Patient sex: F
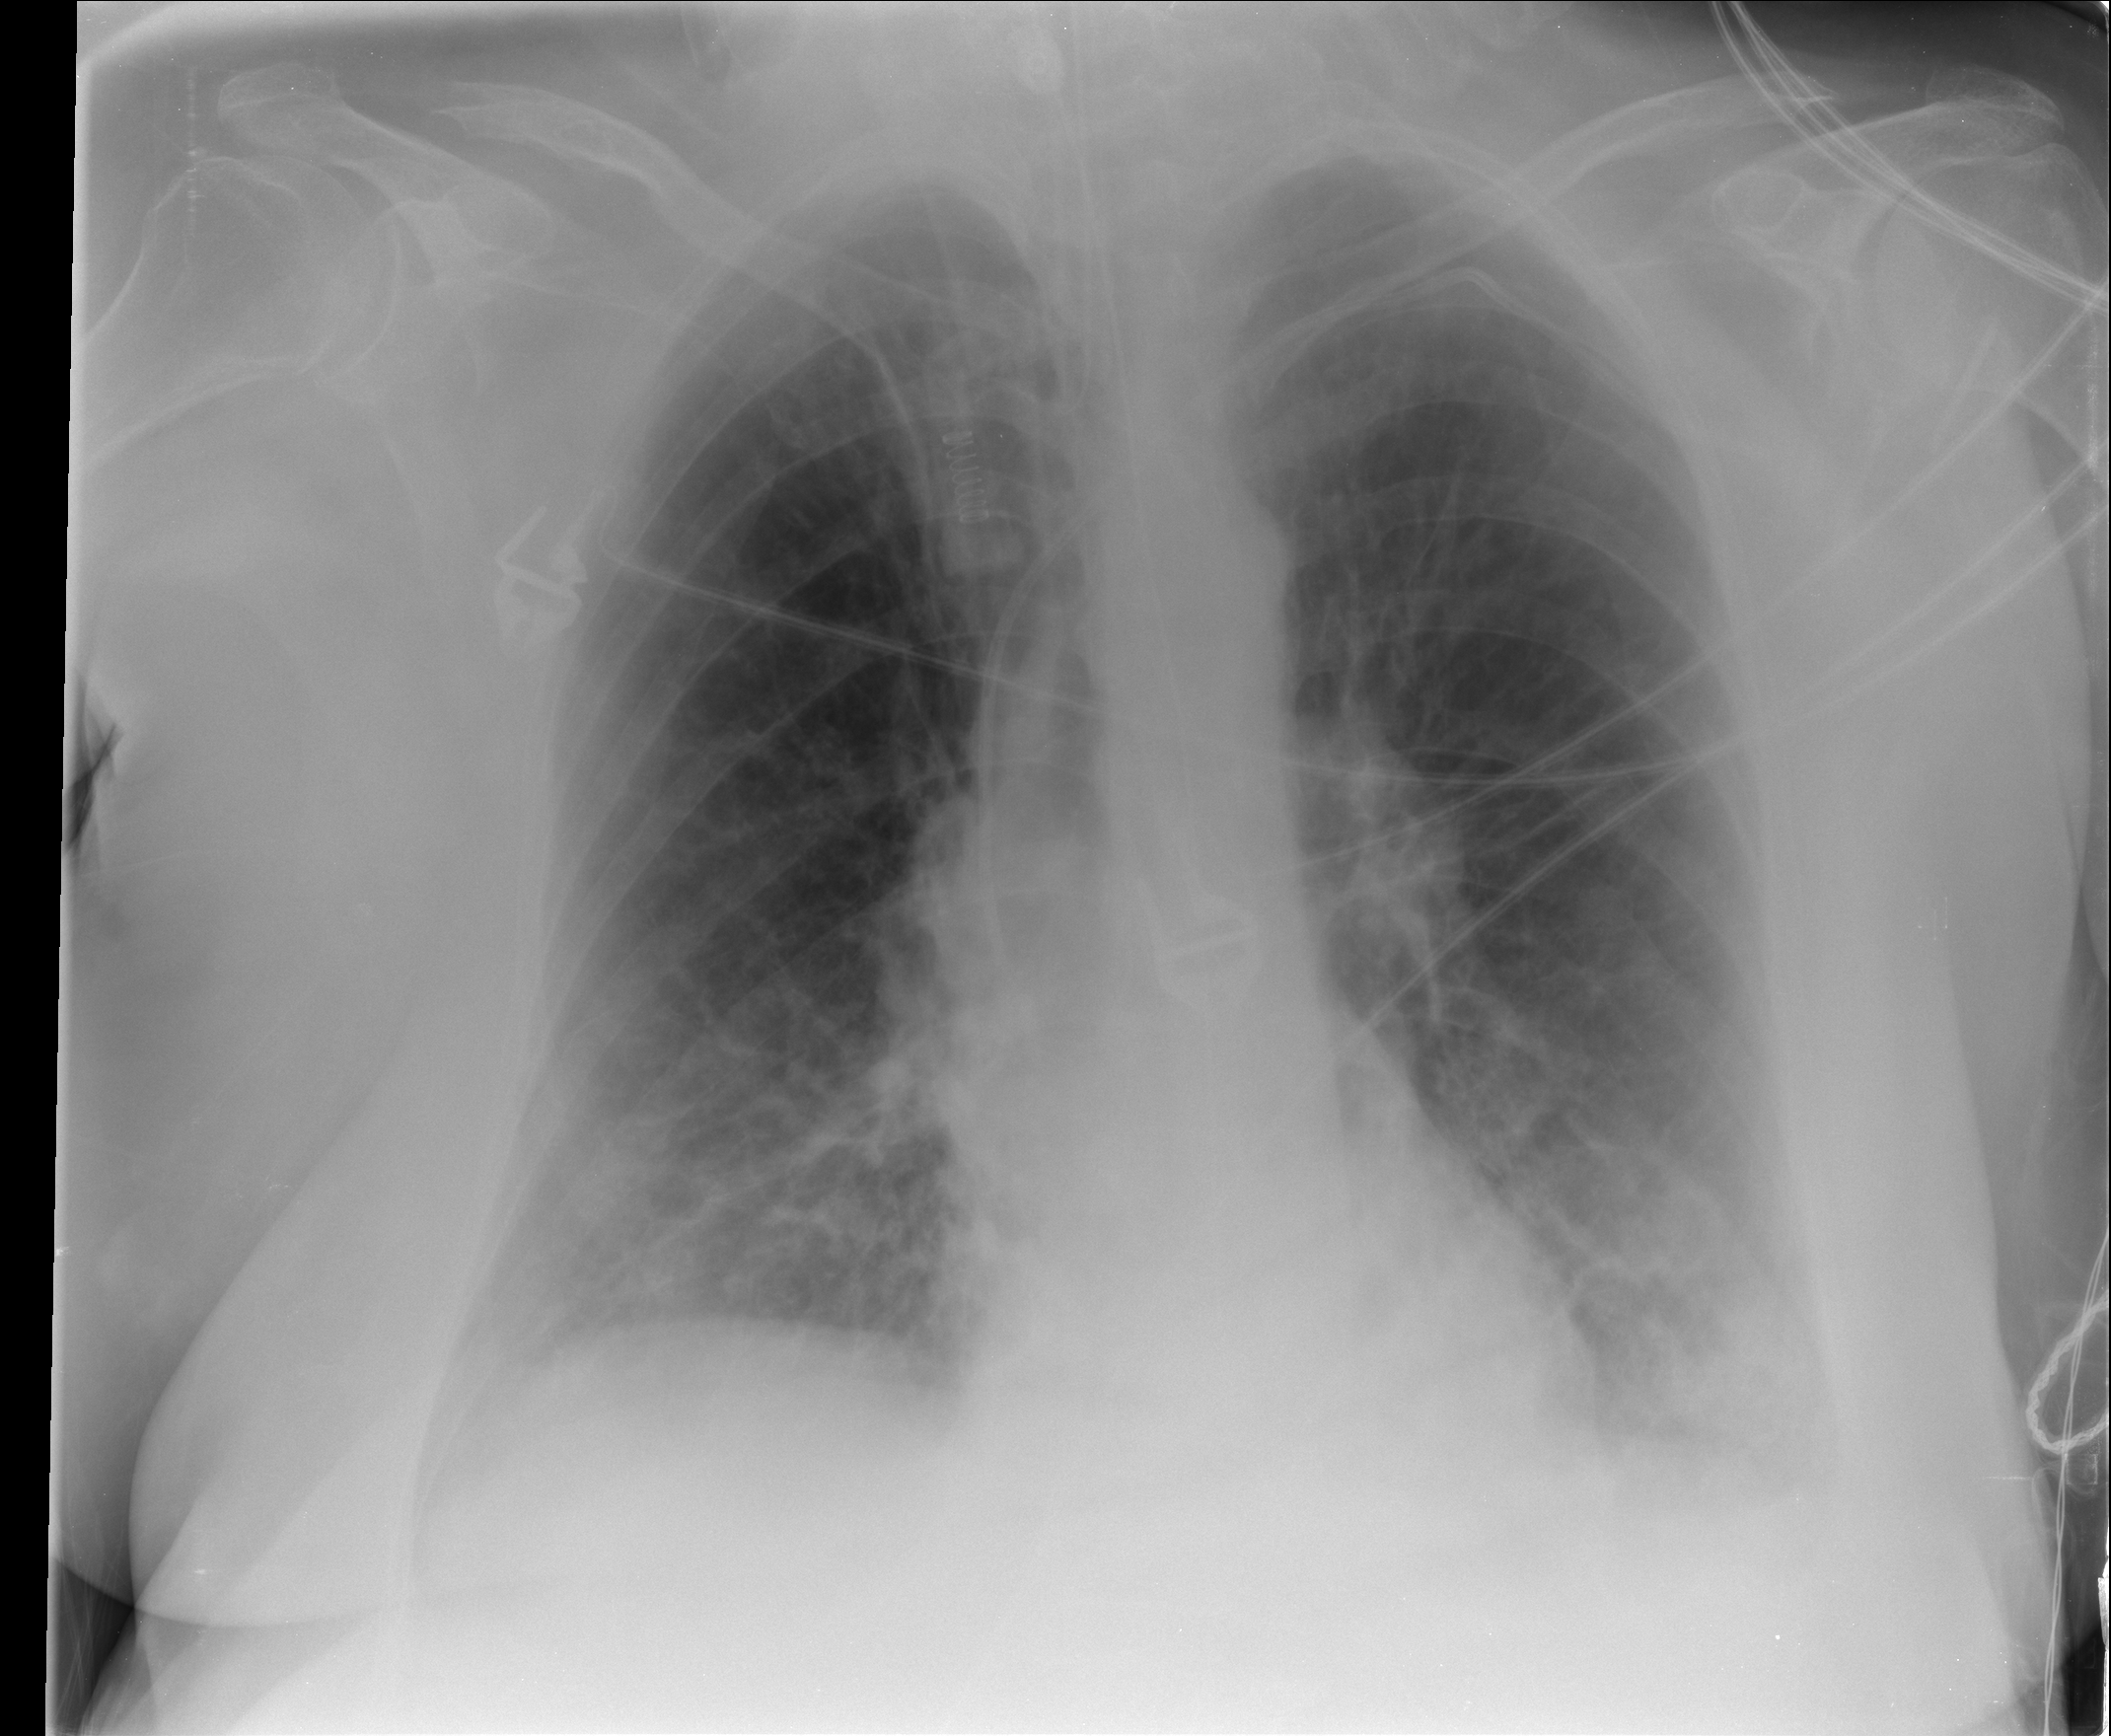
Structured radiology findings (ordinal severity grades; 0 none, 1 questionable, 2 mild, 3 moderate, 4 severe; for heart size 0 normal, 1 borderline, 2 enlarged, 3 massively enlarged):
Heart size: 0
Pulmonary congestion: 2
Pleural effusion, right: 1
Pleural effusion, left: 2
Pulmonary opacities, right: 2
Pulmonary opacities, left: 2
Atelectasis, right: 2
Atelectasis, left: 2